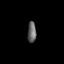
Tissue: prostate
Cell type: T cells
Senescence score: 0.7168
Nuclear area (px): 174
Mean DAPI intensity: 101.891